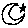
Label: moon